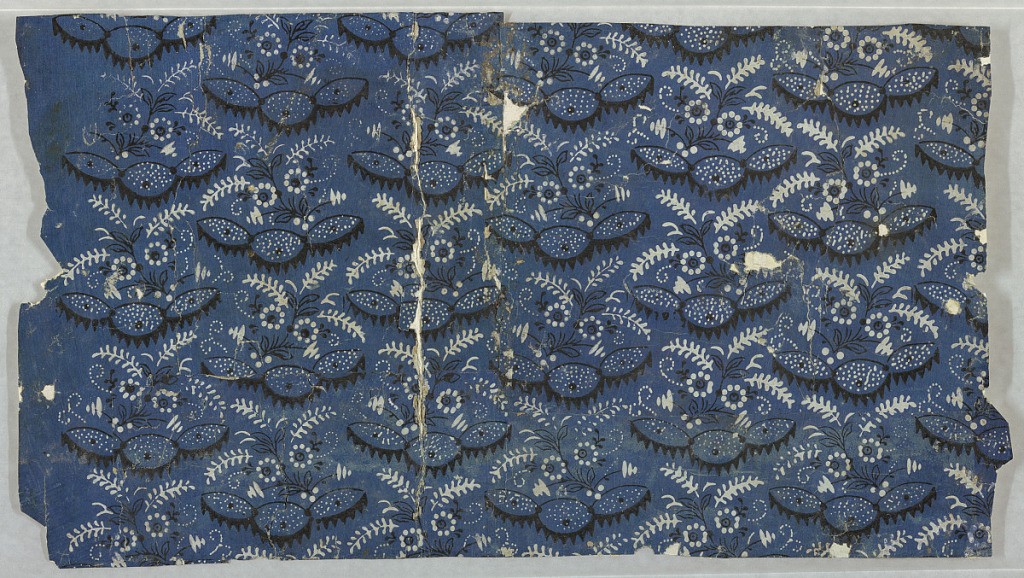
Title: Sidewall
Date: ca. 1800
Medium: Block-printed on handmade paper
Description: Small-scale white and black pattern of flower sprigs on deep blue.